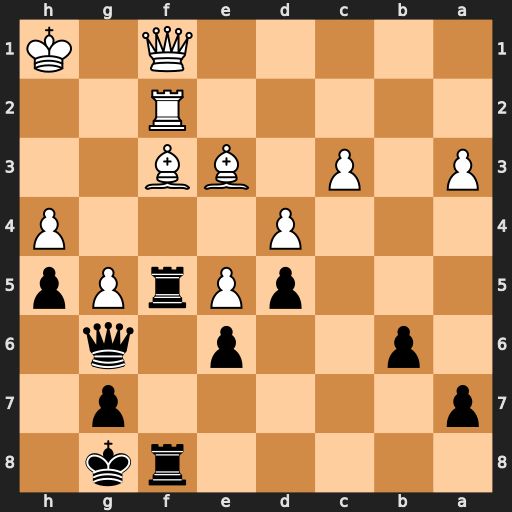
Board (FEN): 5rk1/p5p1/1p2p1q1/3pPrPp/3P3P/P1P1BB2/5R2/5Q1K
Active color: b
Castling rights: -
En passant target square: -
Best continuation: Rxf3 Rxf3 Qe4 Bf4 Rxf4